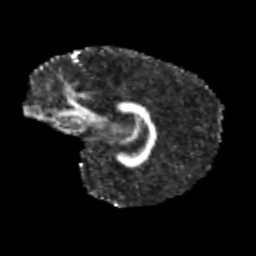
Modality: FA
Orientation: sagittal
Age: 9
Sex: female
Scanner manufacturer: siemens
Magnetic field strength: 3 T
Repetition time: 3.8 s
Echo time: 0.07 s